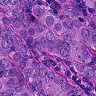
Metastatic tissue present: yes